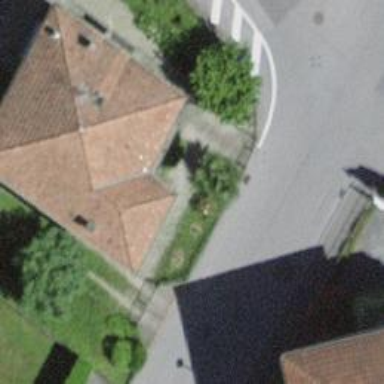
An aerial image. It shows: Charming neighbourhood.